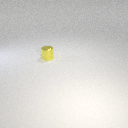
small yellow metal cylinder